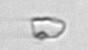
Label: detritus_transparent